Field crop: maize
Growth stage: 2
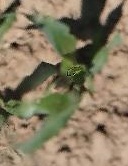
Species: maize